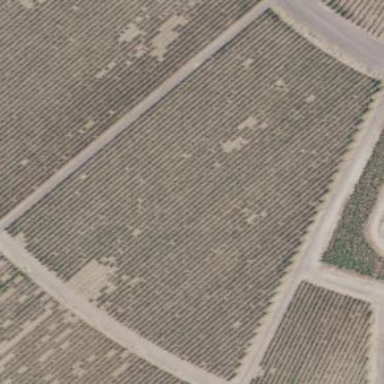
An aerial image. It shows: Vineyard growing grapes.